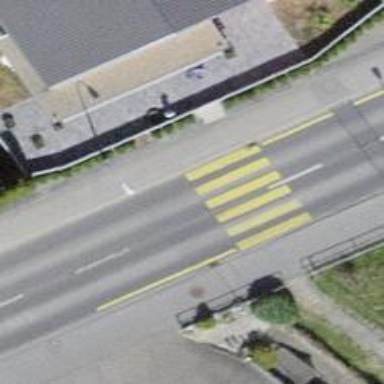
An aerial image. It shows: Uncontrolled zebra crossing with notable zebra markings.